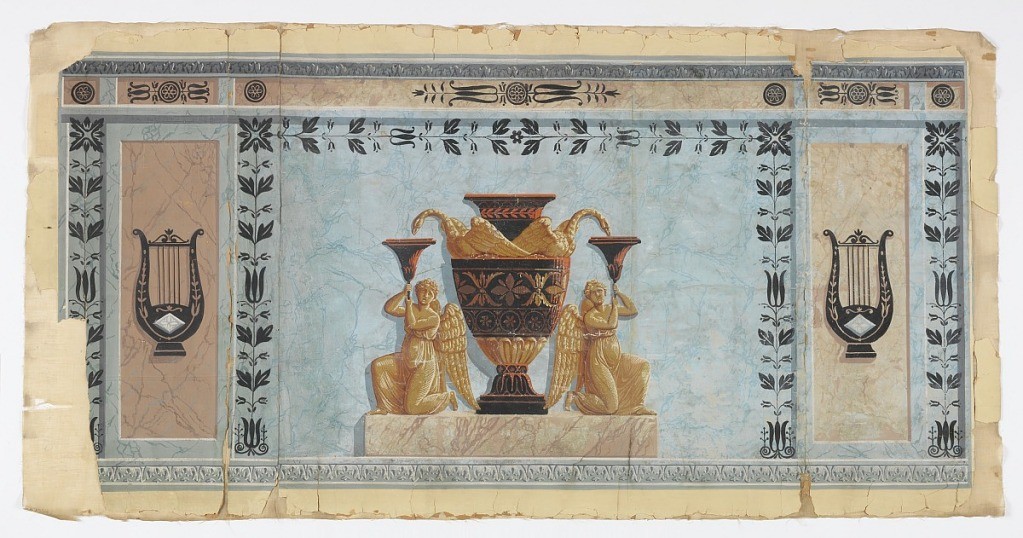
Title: Dado
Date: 1800–1825
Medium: Block-printed paper
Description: Large central urn, with angel on either side holding vessels to feed swans, on marble base, on blue ground; with harp on either side.

H# 658